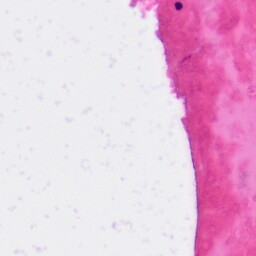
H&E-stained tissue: Skin